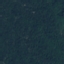
Label: Forest